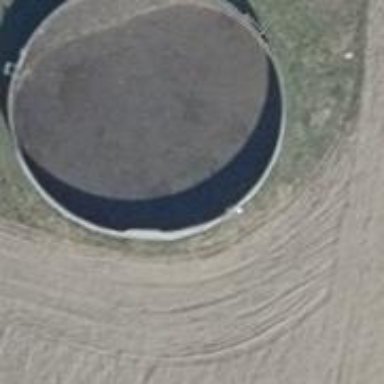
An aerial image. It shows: Storage tank that is man-made.